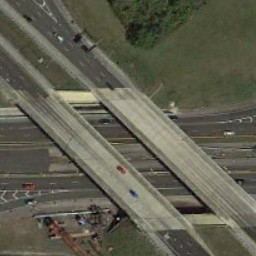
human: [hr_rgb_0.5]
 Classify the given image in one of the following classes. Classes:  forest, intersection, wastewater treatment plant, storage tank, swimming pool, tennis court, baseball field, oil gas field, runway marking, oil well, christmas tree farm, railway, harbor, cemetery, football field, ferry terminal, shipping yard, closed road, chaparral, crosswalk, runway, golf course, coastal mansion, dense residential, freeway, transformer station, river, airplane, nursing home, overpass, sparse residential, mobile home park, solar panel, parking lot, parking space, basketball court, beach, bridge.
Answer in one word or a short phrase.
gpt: overpass